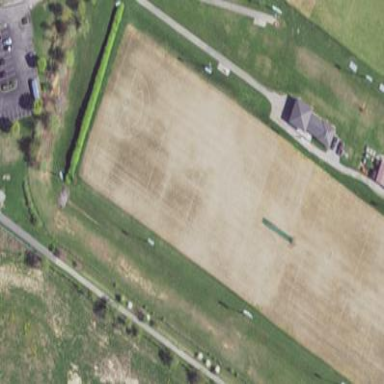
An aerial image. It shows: Soccer pitch used for football matches.